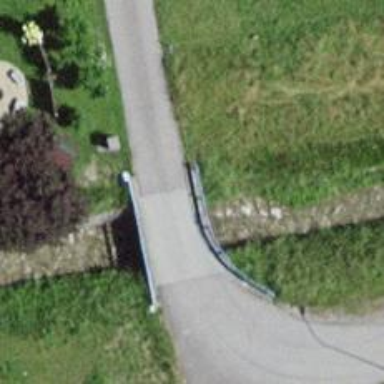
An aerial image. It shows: Residential road with asphalt surface that includes bridge.